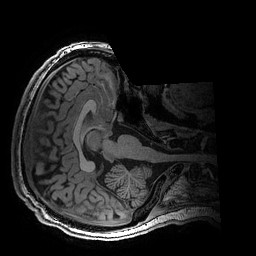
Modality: T1w
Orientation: axial
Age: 21
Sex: female
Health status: healthy
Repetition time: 2.53 s
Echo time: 0.0034 s